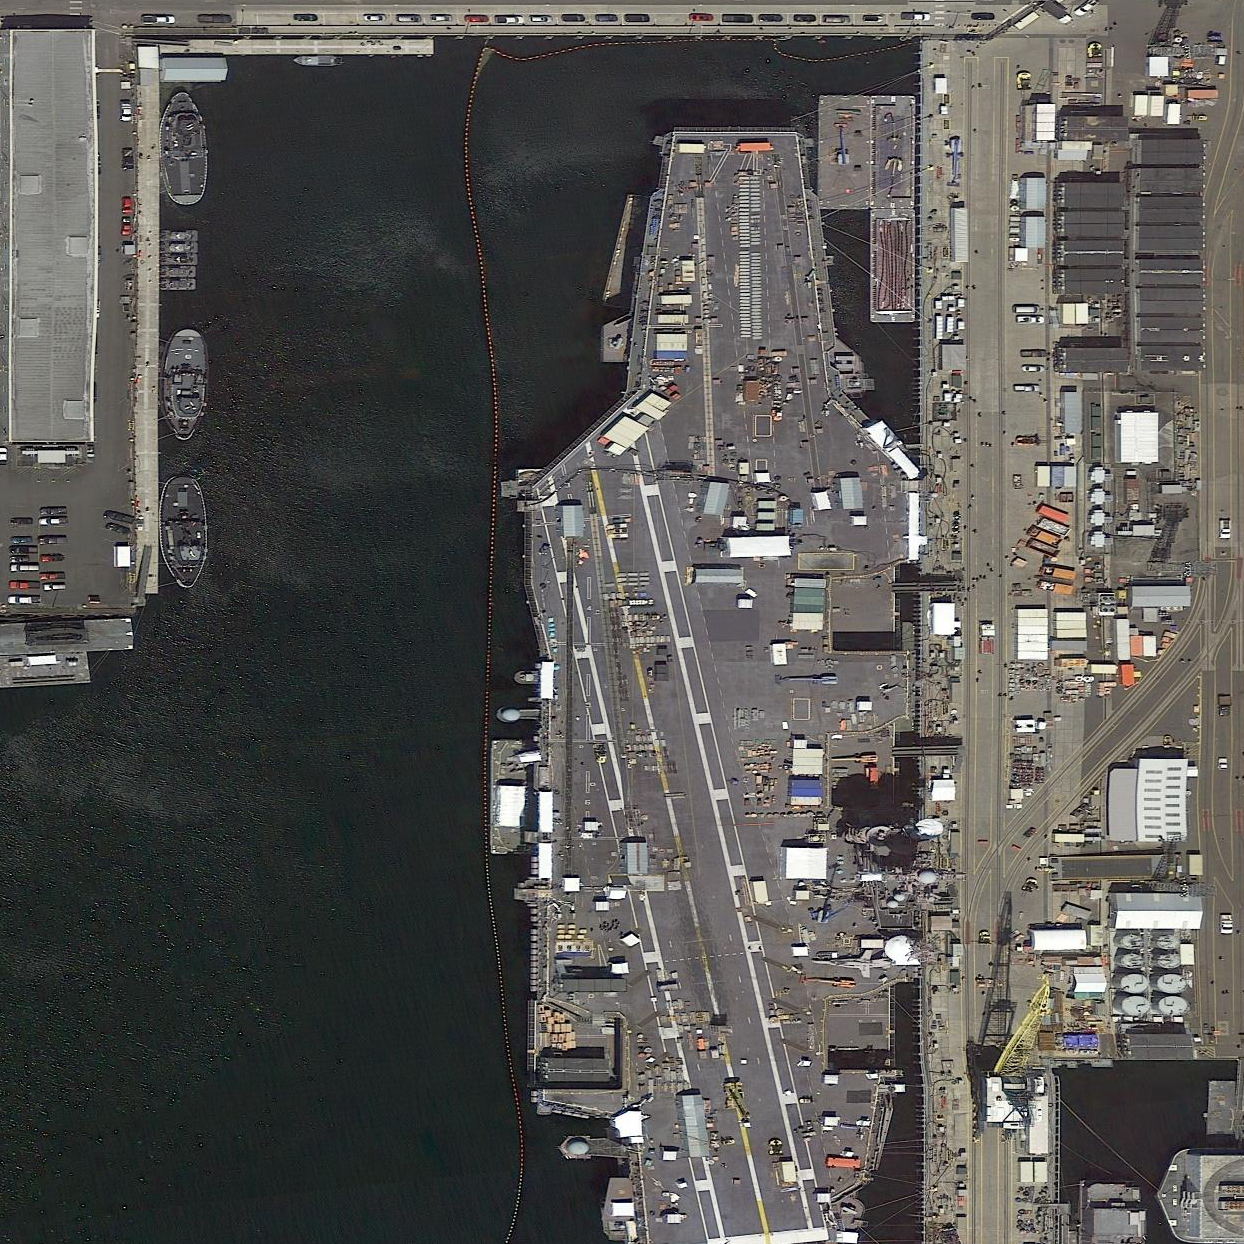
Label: Nimitz-class_aircraft_carrier